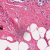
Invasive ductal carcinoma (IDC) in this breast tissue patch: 1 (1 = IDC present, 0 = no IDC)